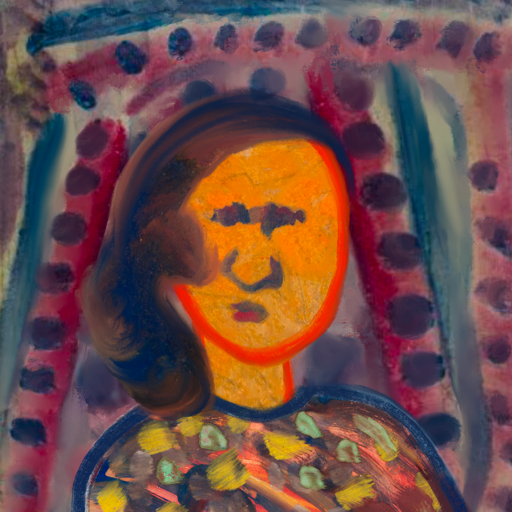
Background: HillGirl, Head And Neck Front: Sisters, Face Front: In_The_Sun, Bust: Mother_And_Son_Mother, Hair Front: Mother_And_Son_Son, Head Accessory: Blank, Second Necklace: Blank, Necklace: Blank, Baby: Blank